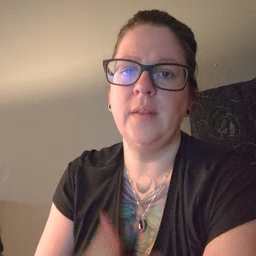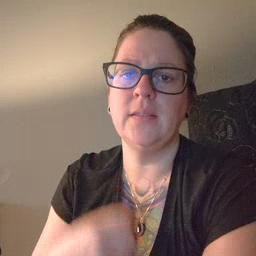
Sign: fast